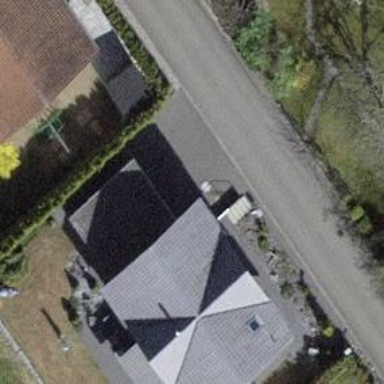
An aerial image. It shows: Detached building with tile roof.